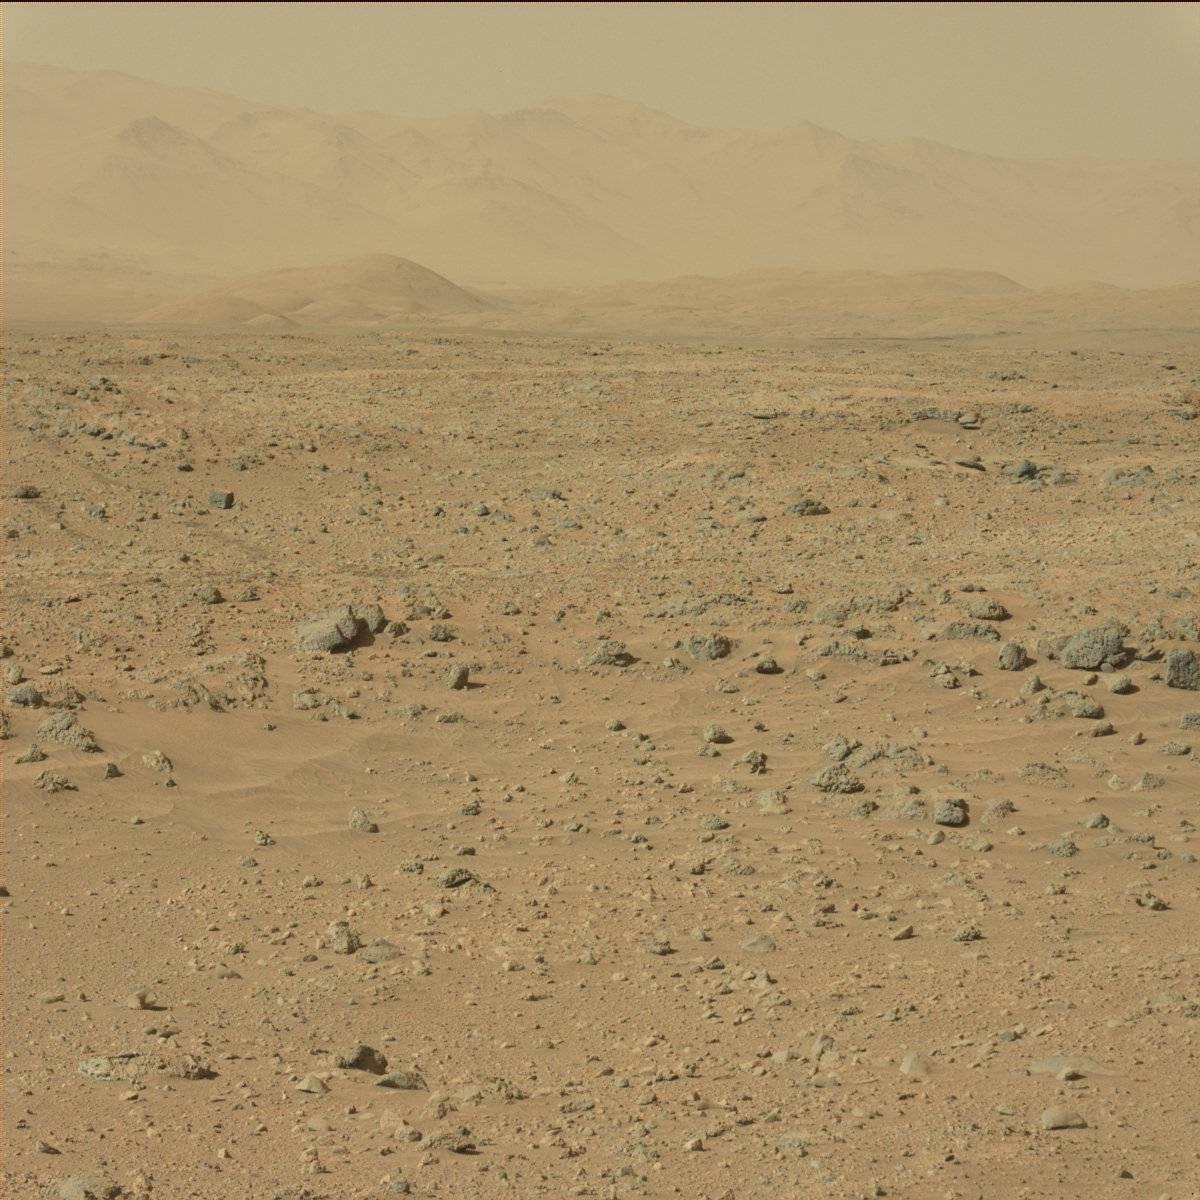
Terrain classes present: Bedrock, Ridge, Sand / Soil, Sky